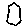
Label: hexagon